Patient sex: F
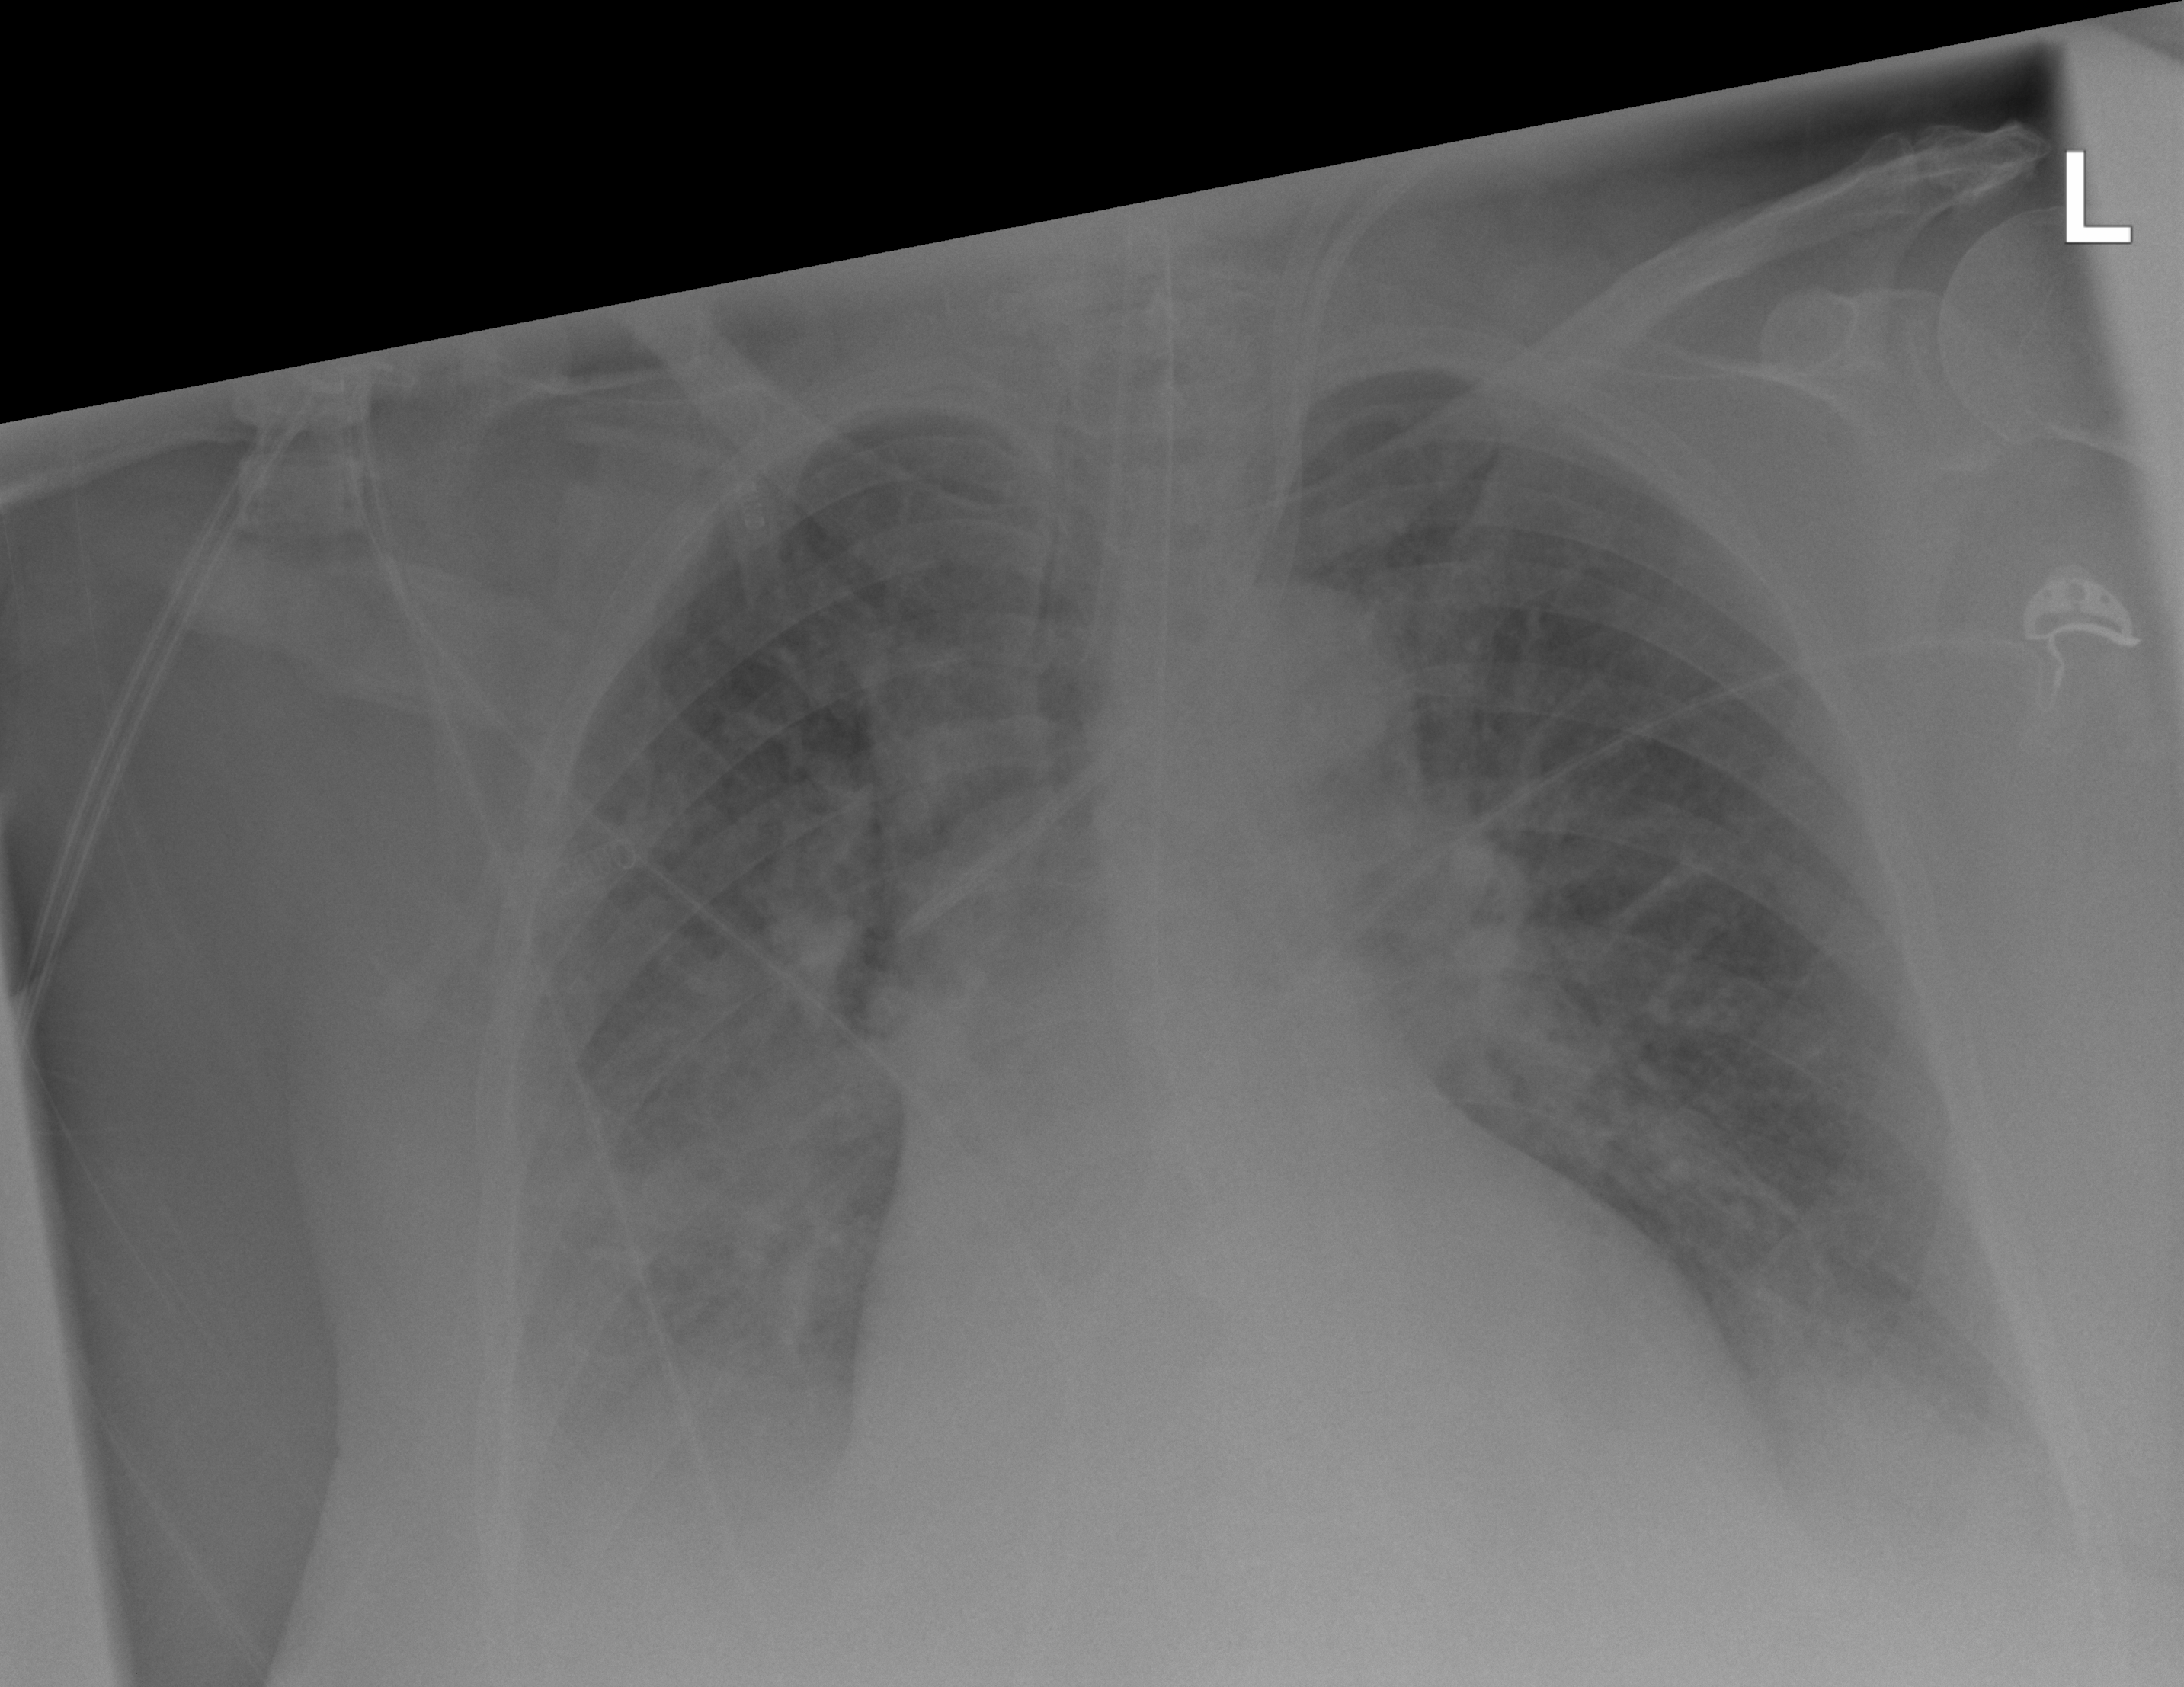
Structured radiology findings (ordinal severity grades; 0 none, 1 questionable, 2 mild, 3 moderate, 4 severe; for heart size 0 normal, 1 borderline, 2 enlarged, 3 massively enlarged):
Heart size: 0
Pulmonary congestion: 2
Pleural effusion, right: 2
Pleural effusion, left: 2
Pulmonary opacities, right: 3
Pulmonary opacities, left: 2
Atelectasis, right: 3
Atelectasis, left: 2